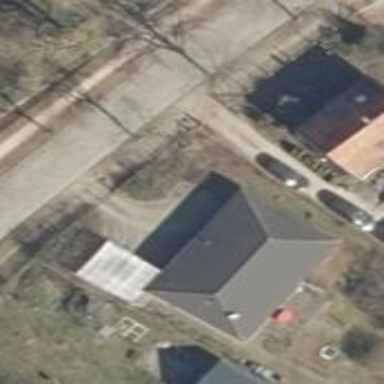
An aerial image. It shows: House with hipped roof.